Platform: Mobile
Application: Chrome
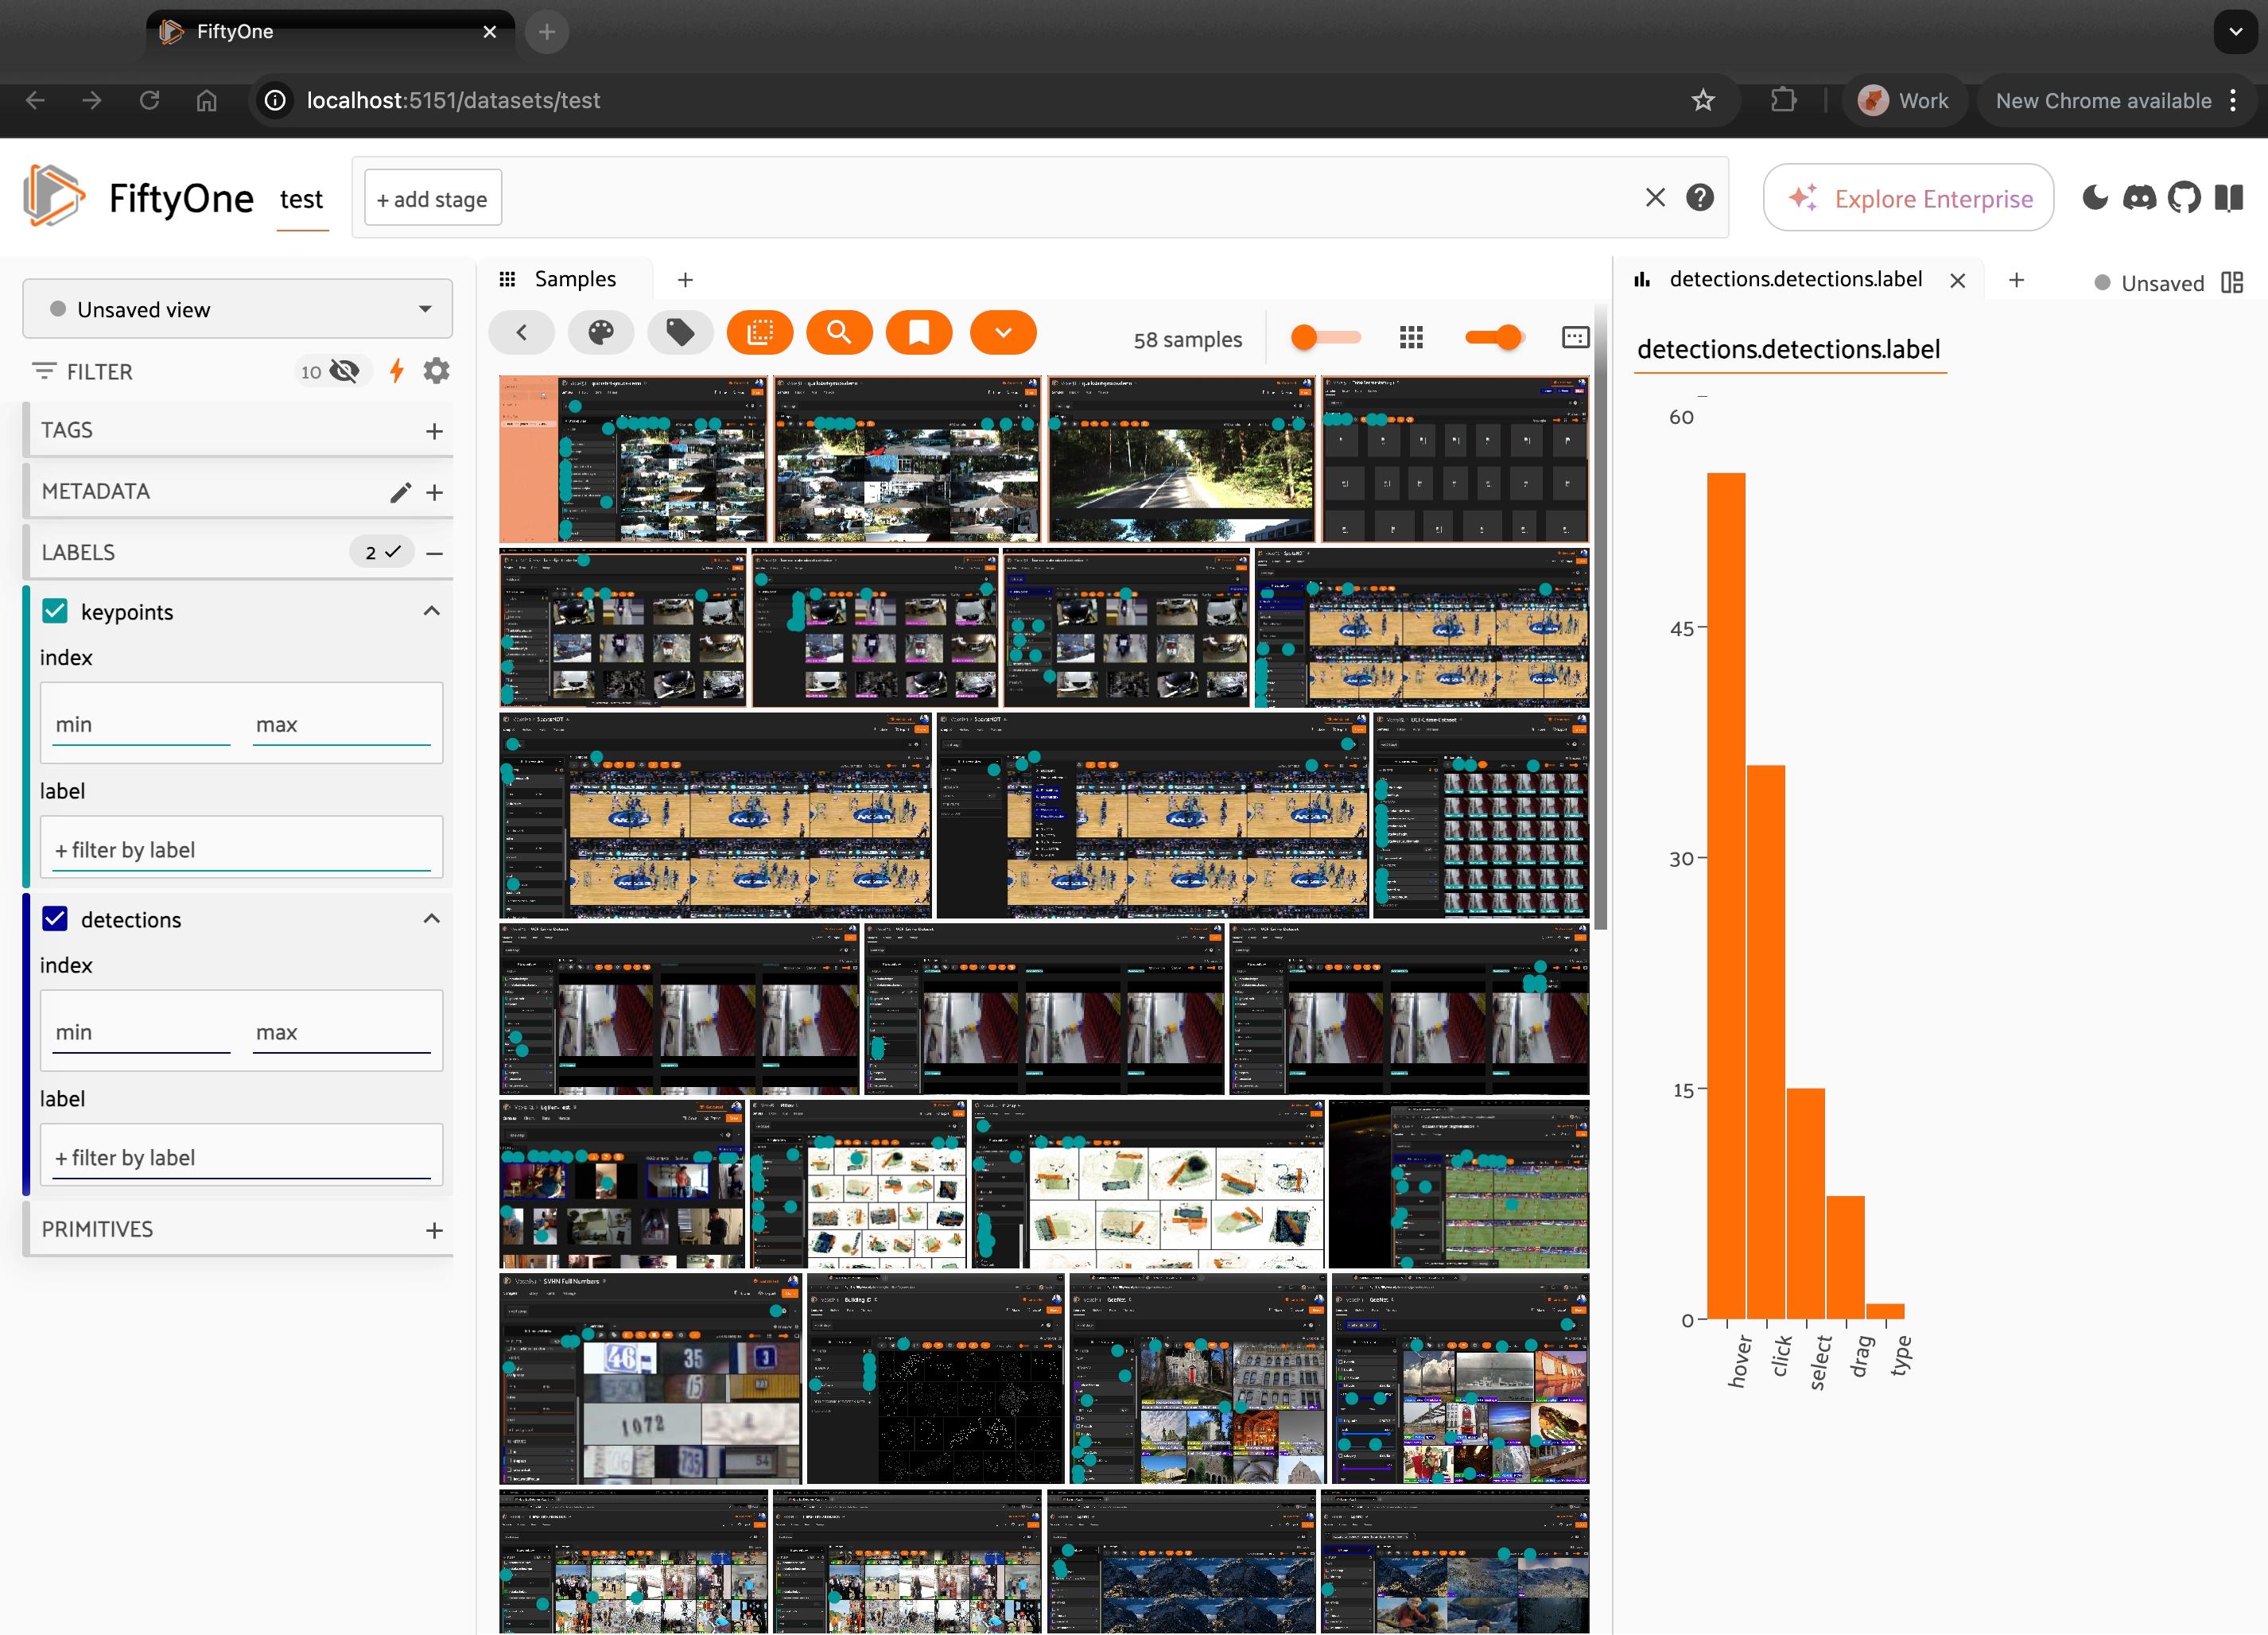
task_description: Toggle to visibility mode
action_type: click
element_info: Icon

task_description: How many fields are hidden from view?
action_type: hover
element_info: Text

task_description: Clear the shown labels
action_type: click
element_info: Icon

task_description: Clear the keypoints from view in the samples panel
action_type: click
element_info: Checkbox

task_description: Filter the samples in the samples panel by keypoints label
action_type: select
element_info: Menu Item

task_description: Clear the detections from view in the samples panel
action_type: click
element_info: Checkbox

task_description: Filter samples in the sample panel by detection label
action_type: click
element_info: Checkbox

action_type: click

task_description: Close the histogram panel
action_type: click
element_info: Icon

task_description: Expand the metadata group
action_type: click
element_info: Icon

task_description: Minimize the keypoints menu
action_type: click
element_info: Icon
task_description: What is the name of this dataset
action_type: hover
element_info: Text

task_description: Where do I click to load a saved workspace or create a new one?
action_type: click
element_info: Button

task_description: Where do I click to load a saved view or create a new saved view?
action_type: click
element_info: Button

task_description: Locate the view bar
action_type: hover
element_info: Menu Item

task_description: Locate the actions row toolbar
action_type: hover
element_info: Menu Item

task_description: Locate the samples panel in this workspace
action_type: hover
element_info: Menu Item

task_description: Locate the Histogram panel in this workspace
action_type: hover
element_info: Menu Item